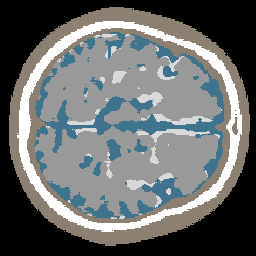
Label: no_lesion